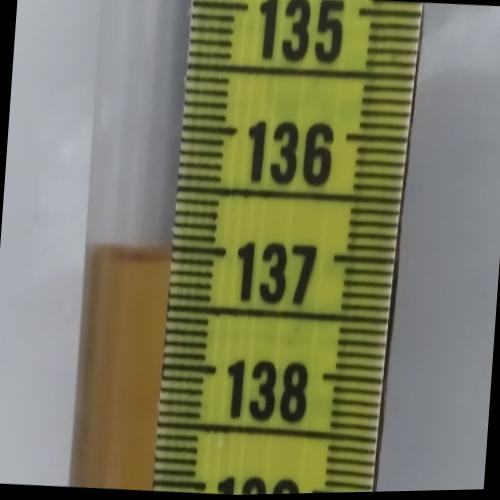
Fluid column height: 137.1 cm